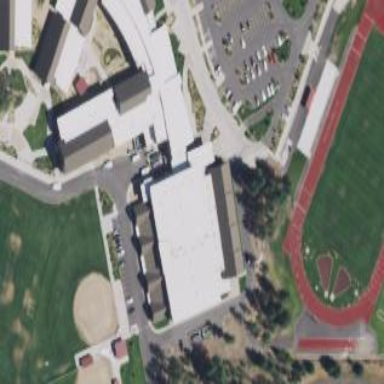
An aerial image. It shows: School building.